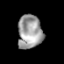
Tissue: prostate
Cell type: T cells
Senescence score: 0.2857
Nuclear area (px): 814
Mean DAPI intensity: 157.504